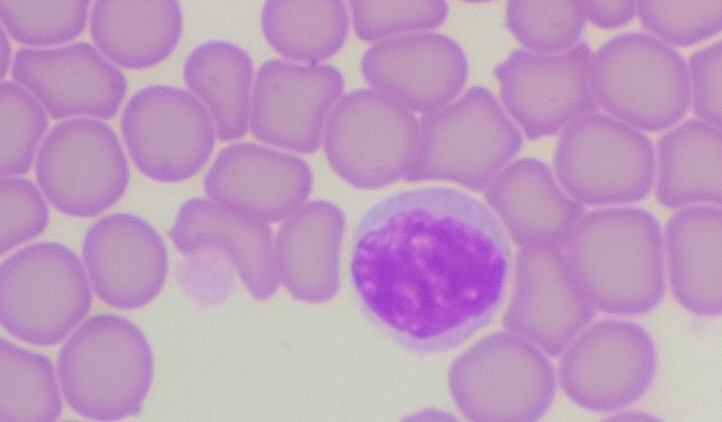
White blood cell type: Lymphocyte